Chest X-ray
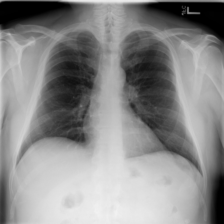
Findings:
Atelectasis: negative
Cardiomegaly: negative
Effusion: negative
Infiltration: positive
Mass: negative
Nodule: negative
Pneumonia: negative
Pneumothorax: negative
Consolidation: negative
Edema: negative
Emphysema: negative
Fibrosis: negative
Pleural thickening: negative
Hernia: negative